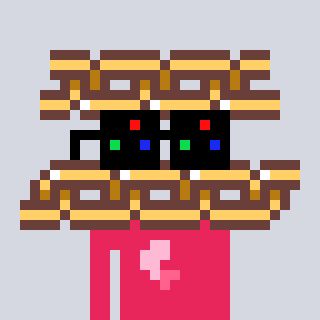
a pixel art character with square black sunglasses, a chain-shaped head and a redpinkish-colored body on a cool background